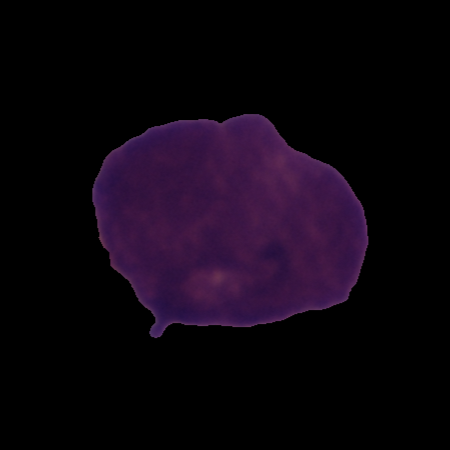
Label: cancer